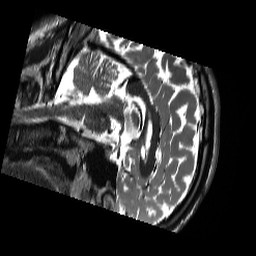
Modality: T2w
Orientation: sagittal
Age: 21
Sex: male